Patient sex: M
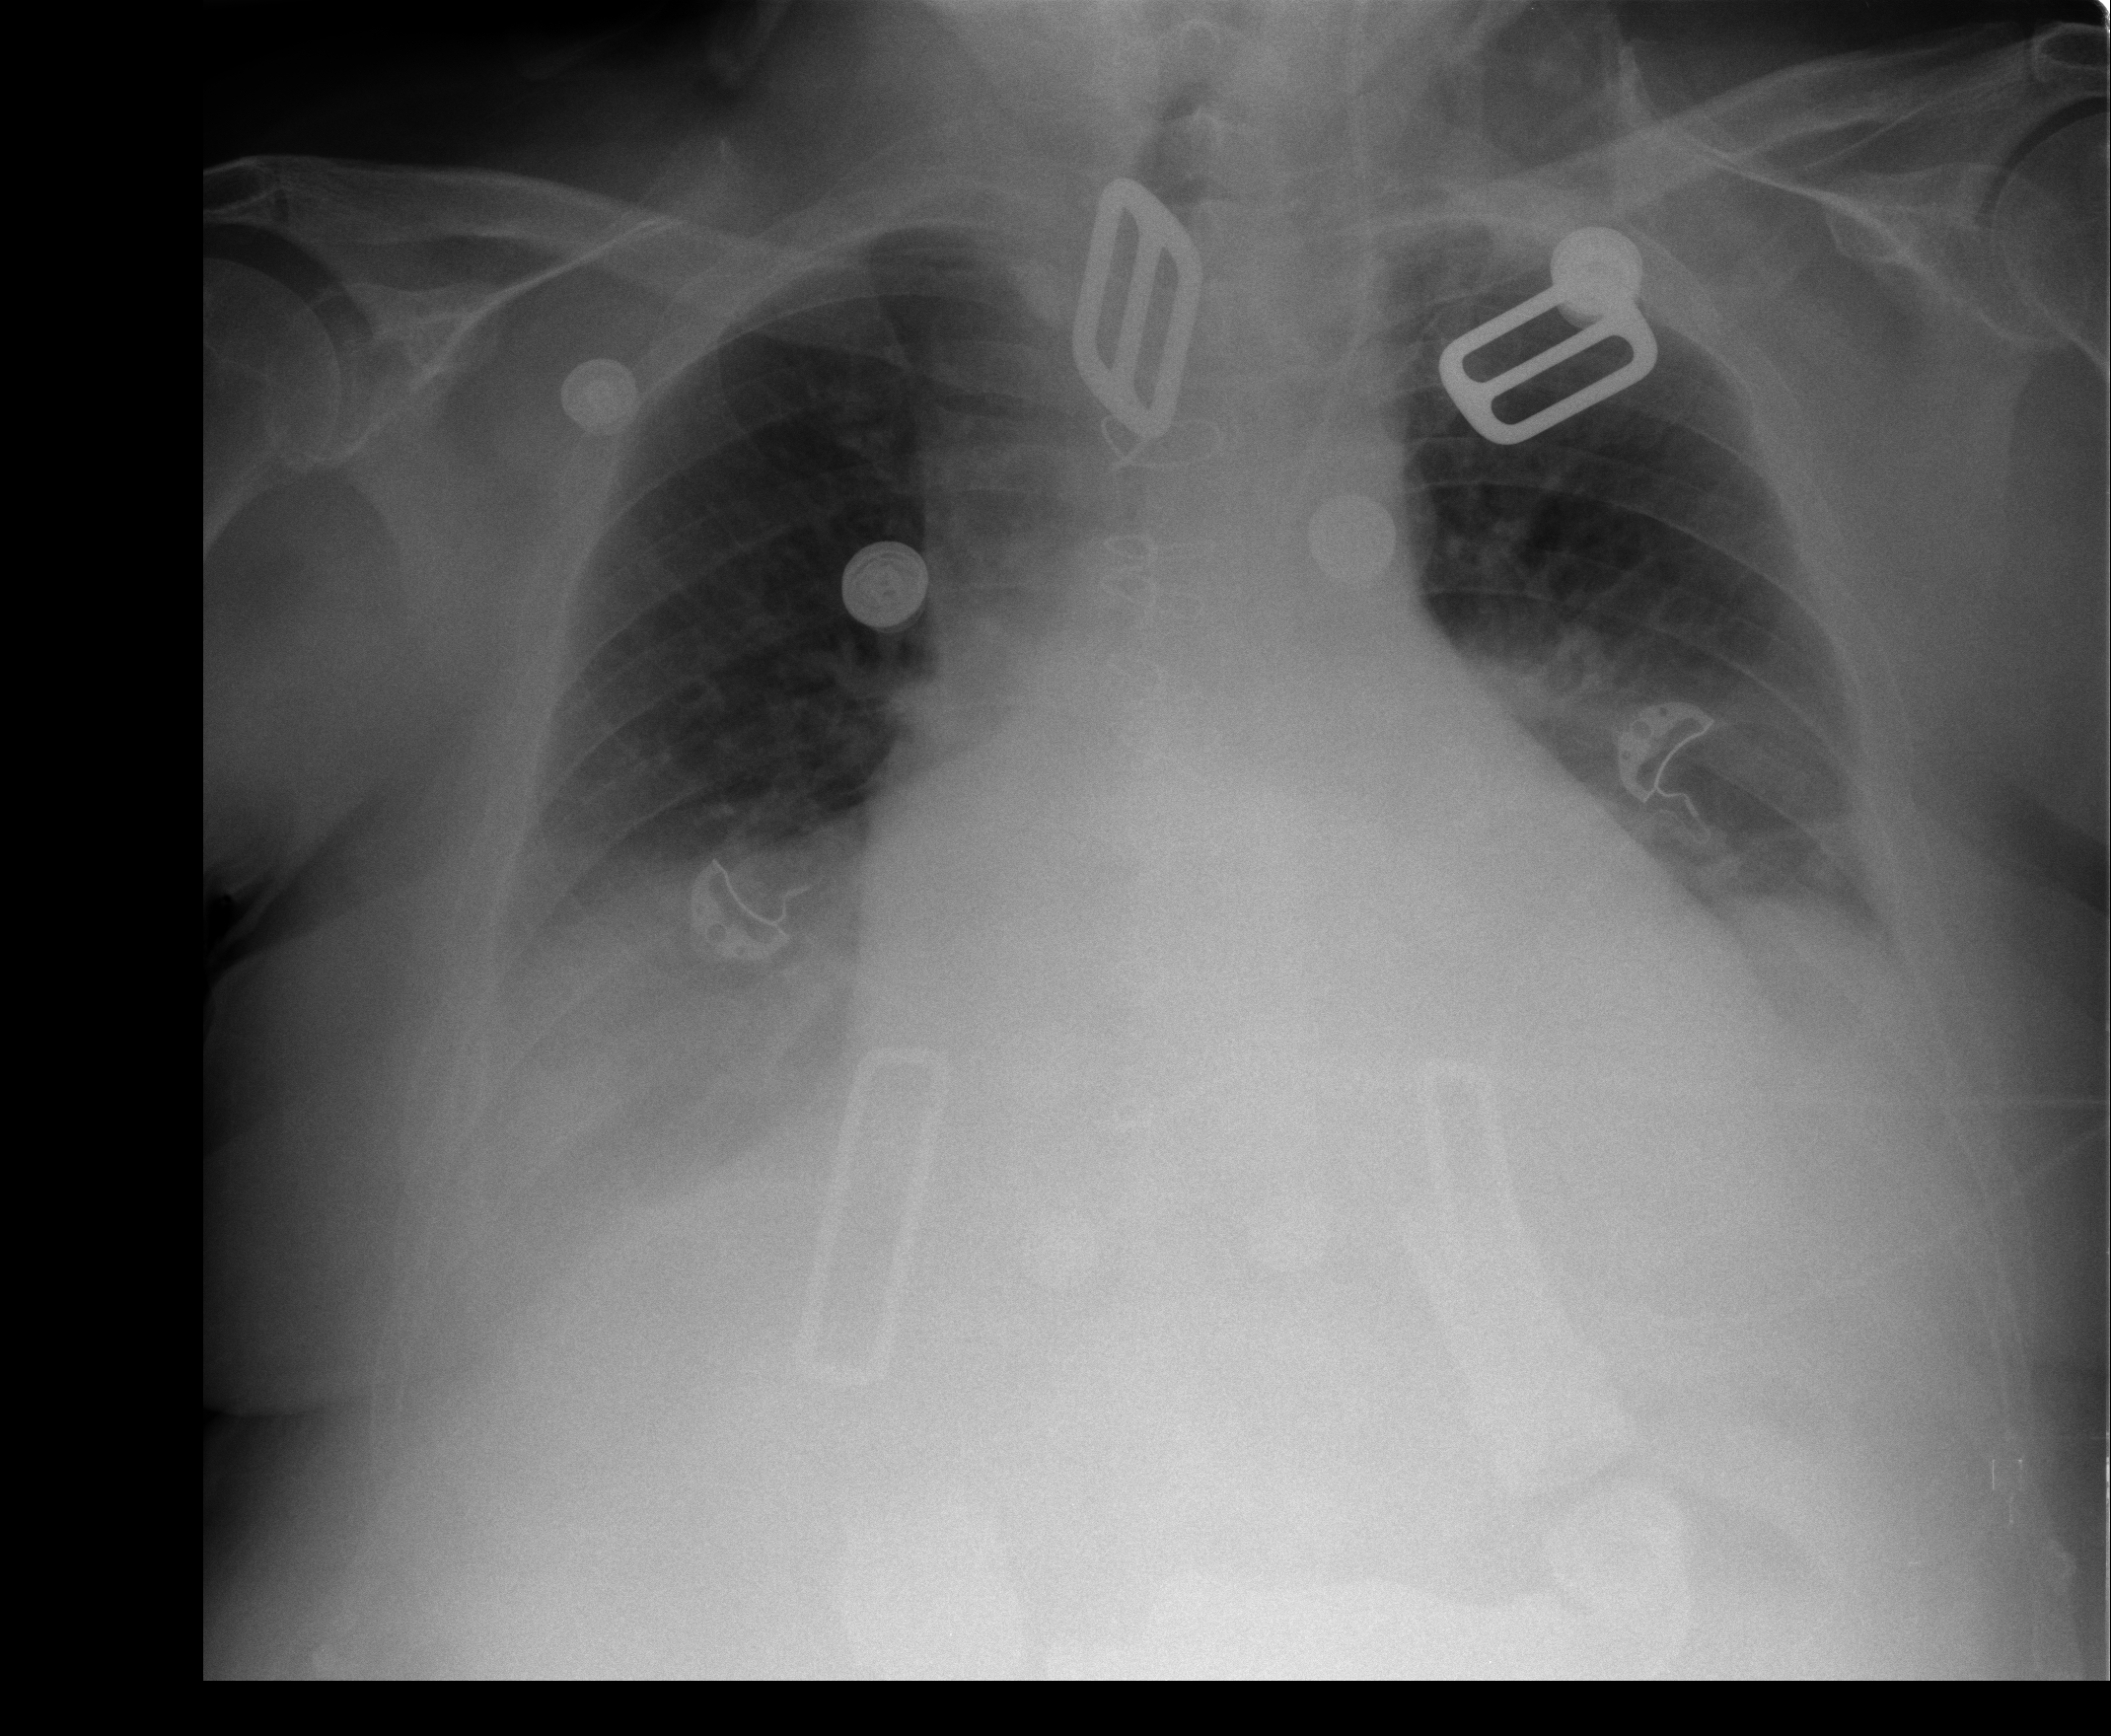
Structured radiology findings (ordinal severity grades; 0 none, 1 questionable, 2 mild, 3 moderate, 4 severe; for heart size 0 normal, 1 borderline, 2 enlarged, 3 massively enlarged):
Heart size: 2
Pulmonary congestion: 1
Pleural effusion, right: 3
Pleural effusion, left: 3
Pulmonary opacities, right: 0
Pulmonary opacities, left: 0
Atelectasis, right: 2
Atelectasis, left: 2